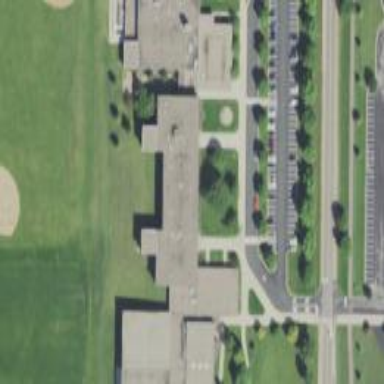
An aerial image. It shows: School building.